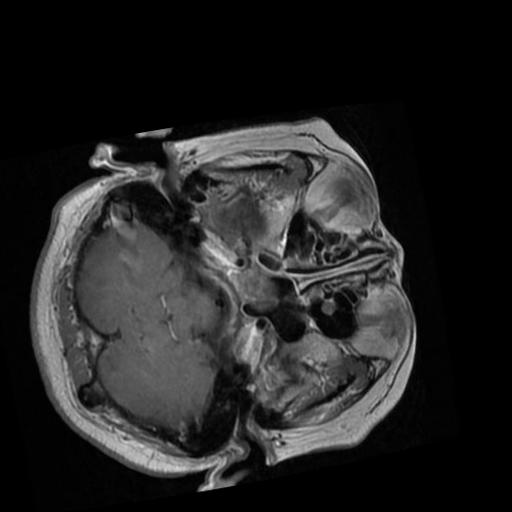
Label: brain_tumor